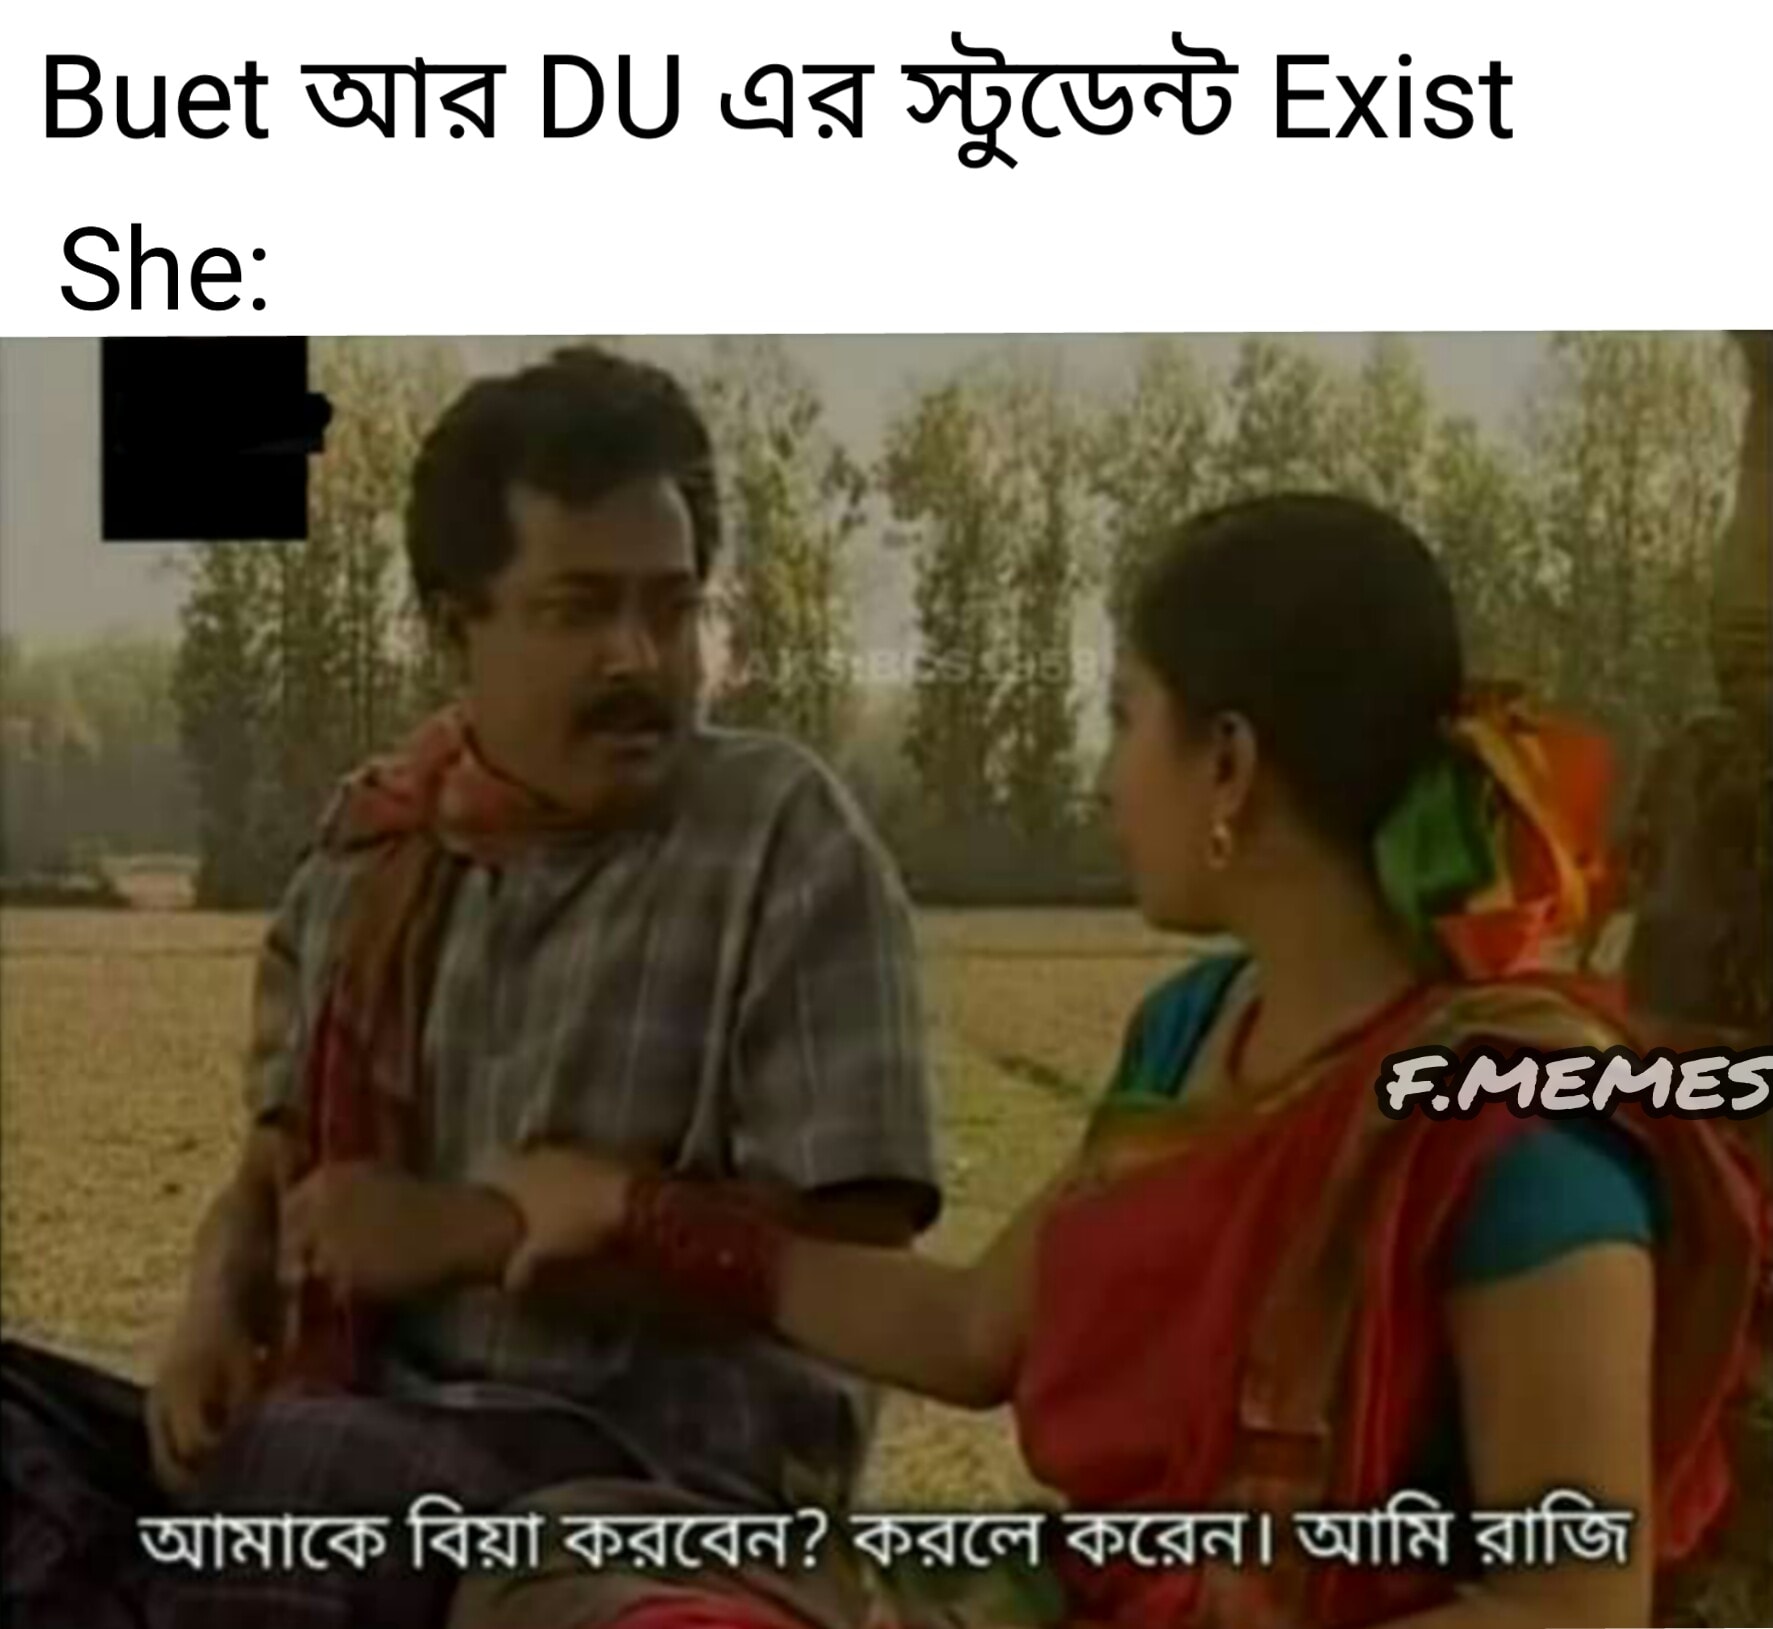
Caption: Buet আর DU এর স্টুডেন্ট   Exist   She: আমাকে বিয়া করবেন ? করলে করেন । আমি রাজি
Label: hate